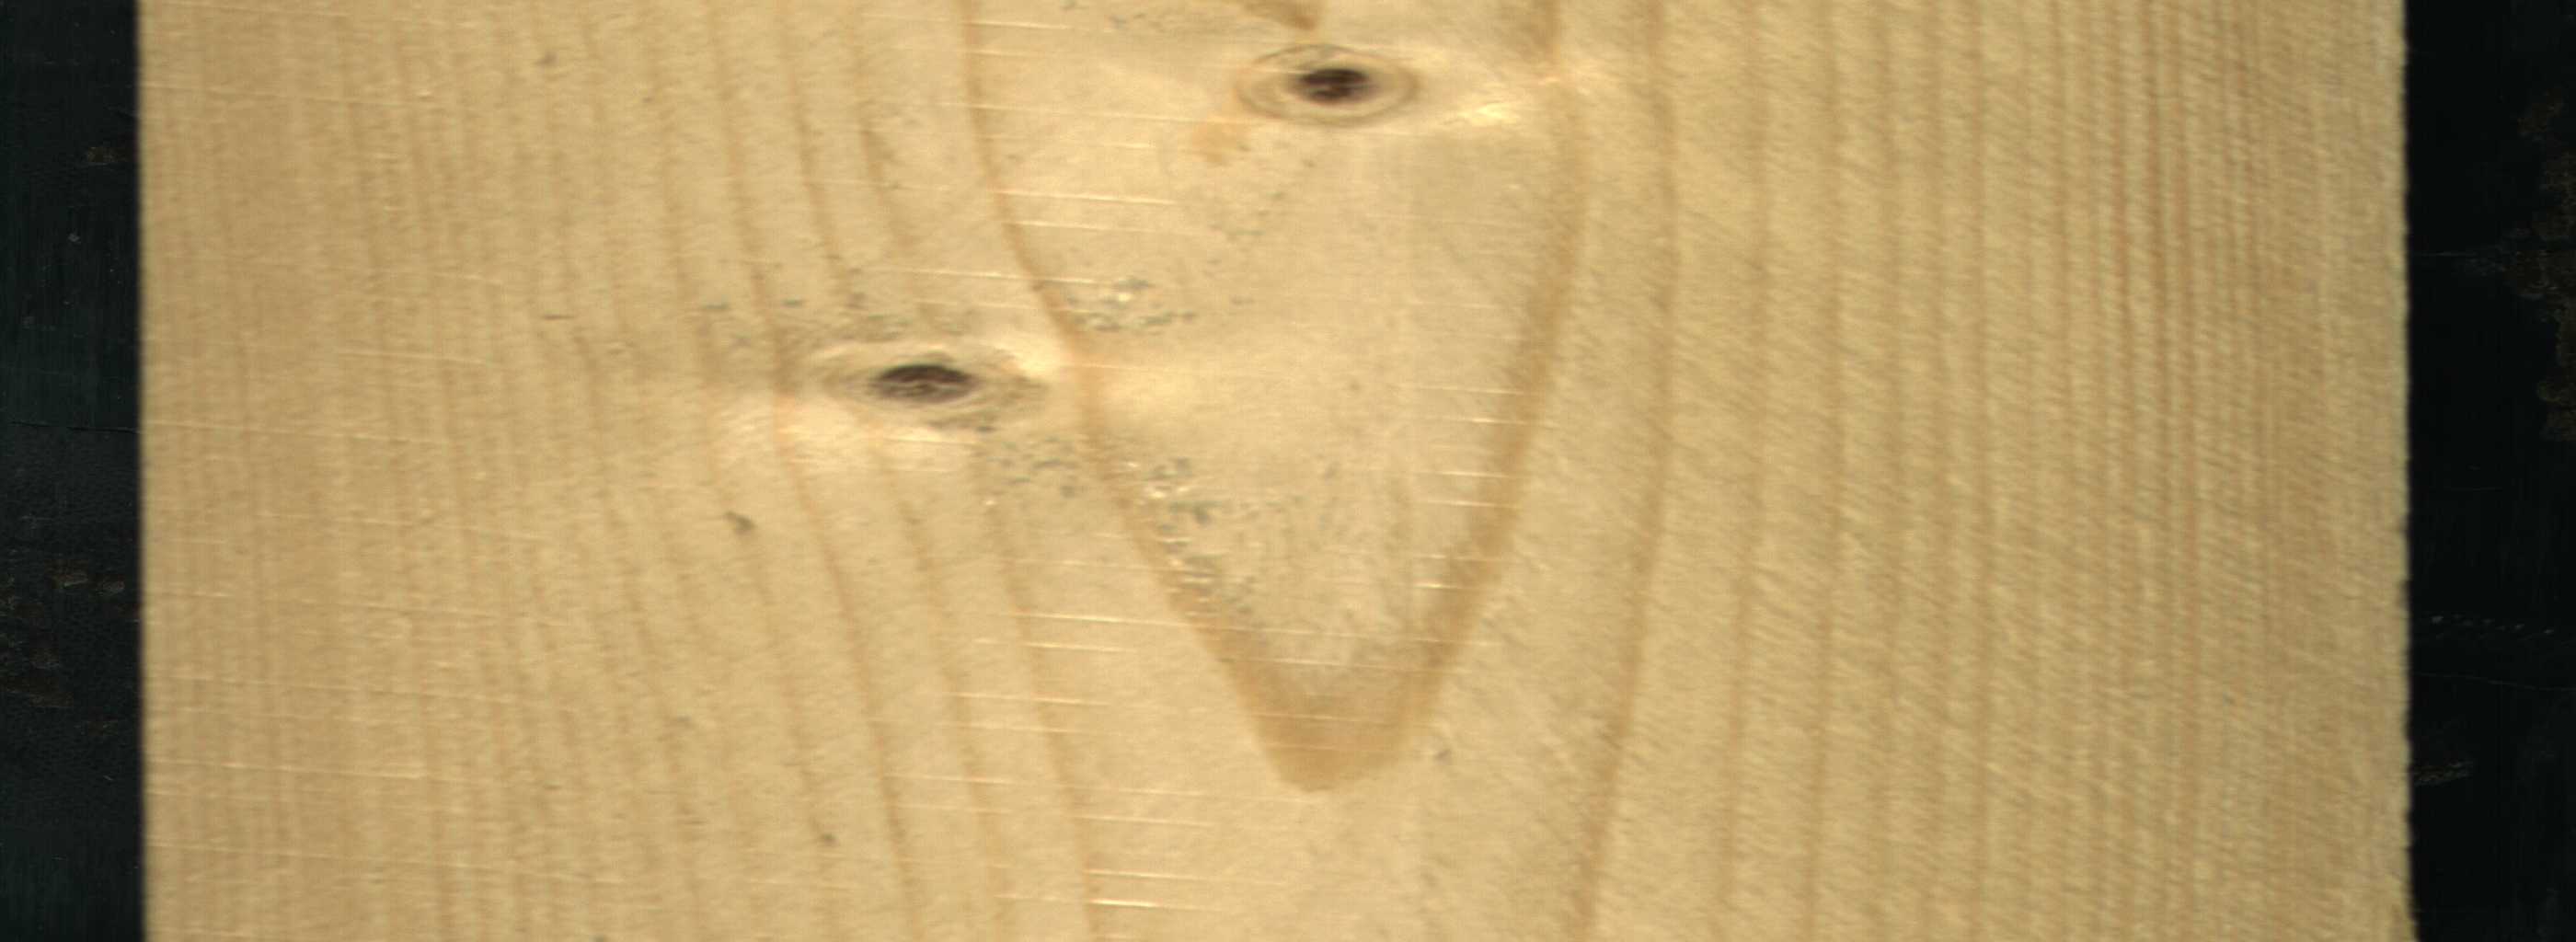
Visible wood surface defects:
Live_Knot
Live_Knot